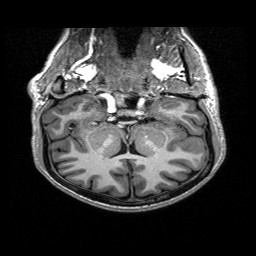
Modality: T1w
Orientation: sagittal
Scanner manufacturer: siemens
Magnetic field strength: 3 T
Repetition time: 2.3 s
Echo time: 0.00197 s